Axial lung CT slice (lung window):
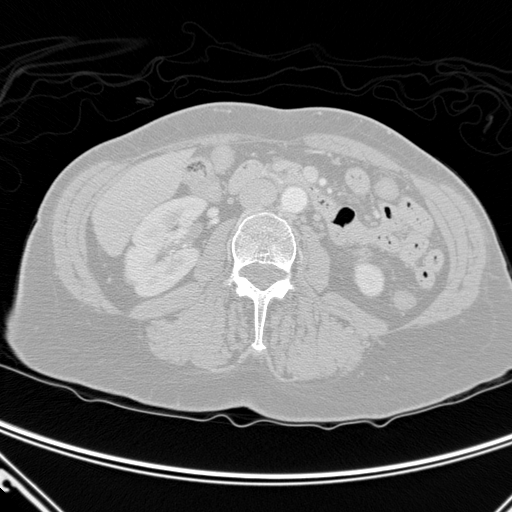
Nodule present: no